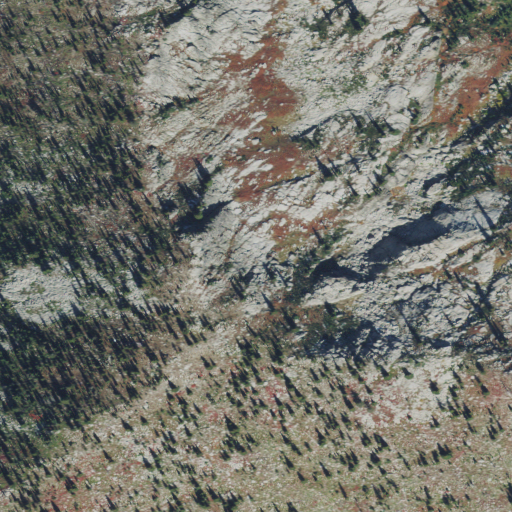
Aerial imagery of mountain in Idaho named Wahoo Peak containing grassland, shrub, and evergreen forest